Question: When I try to create a Distributor on a SQL Server 2012 database I get the following error. I have tried a lot of things over the last 6 hours and can't get anything to work. Does anyone have any ideas?

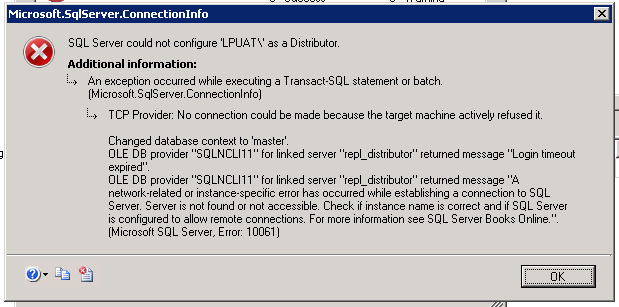
Answer: This is a general connection error.
Are you configuring a remote distributor? Is the remote distributor named "LPUAT"?
Here is a list of things to try:
- Verify you are connecting to the right server.- Try pinging the server by machine name.- Try pinging the server by ip address.- Verify the target instance SQL service is started.- If the target instance is a named instance then make sure you are specifying a named instance when configuring distribution.- Verify the target instance has TCP enabled.- Verify the browser service is running on the target service if it is a named instance.- Temporarily disable any firewalls, then try to configure distribution, to see if your being blocked by a firewall.